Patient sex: M
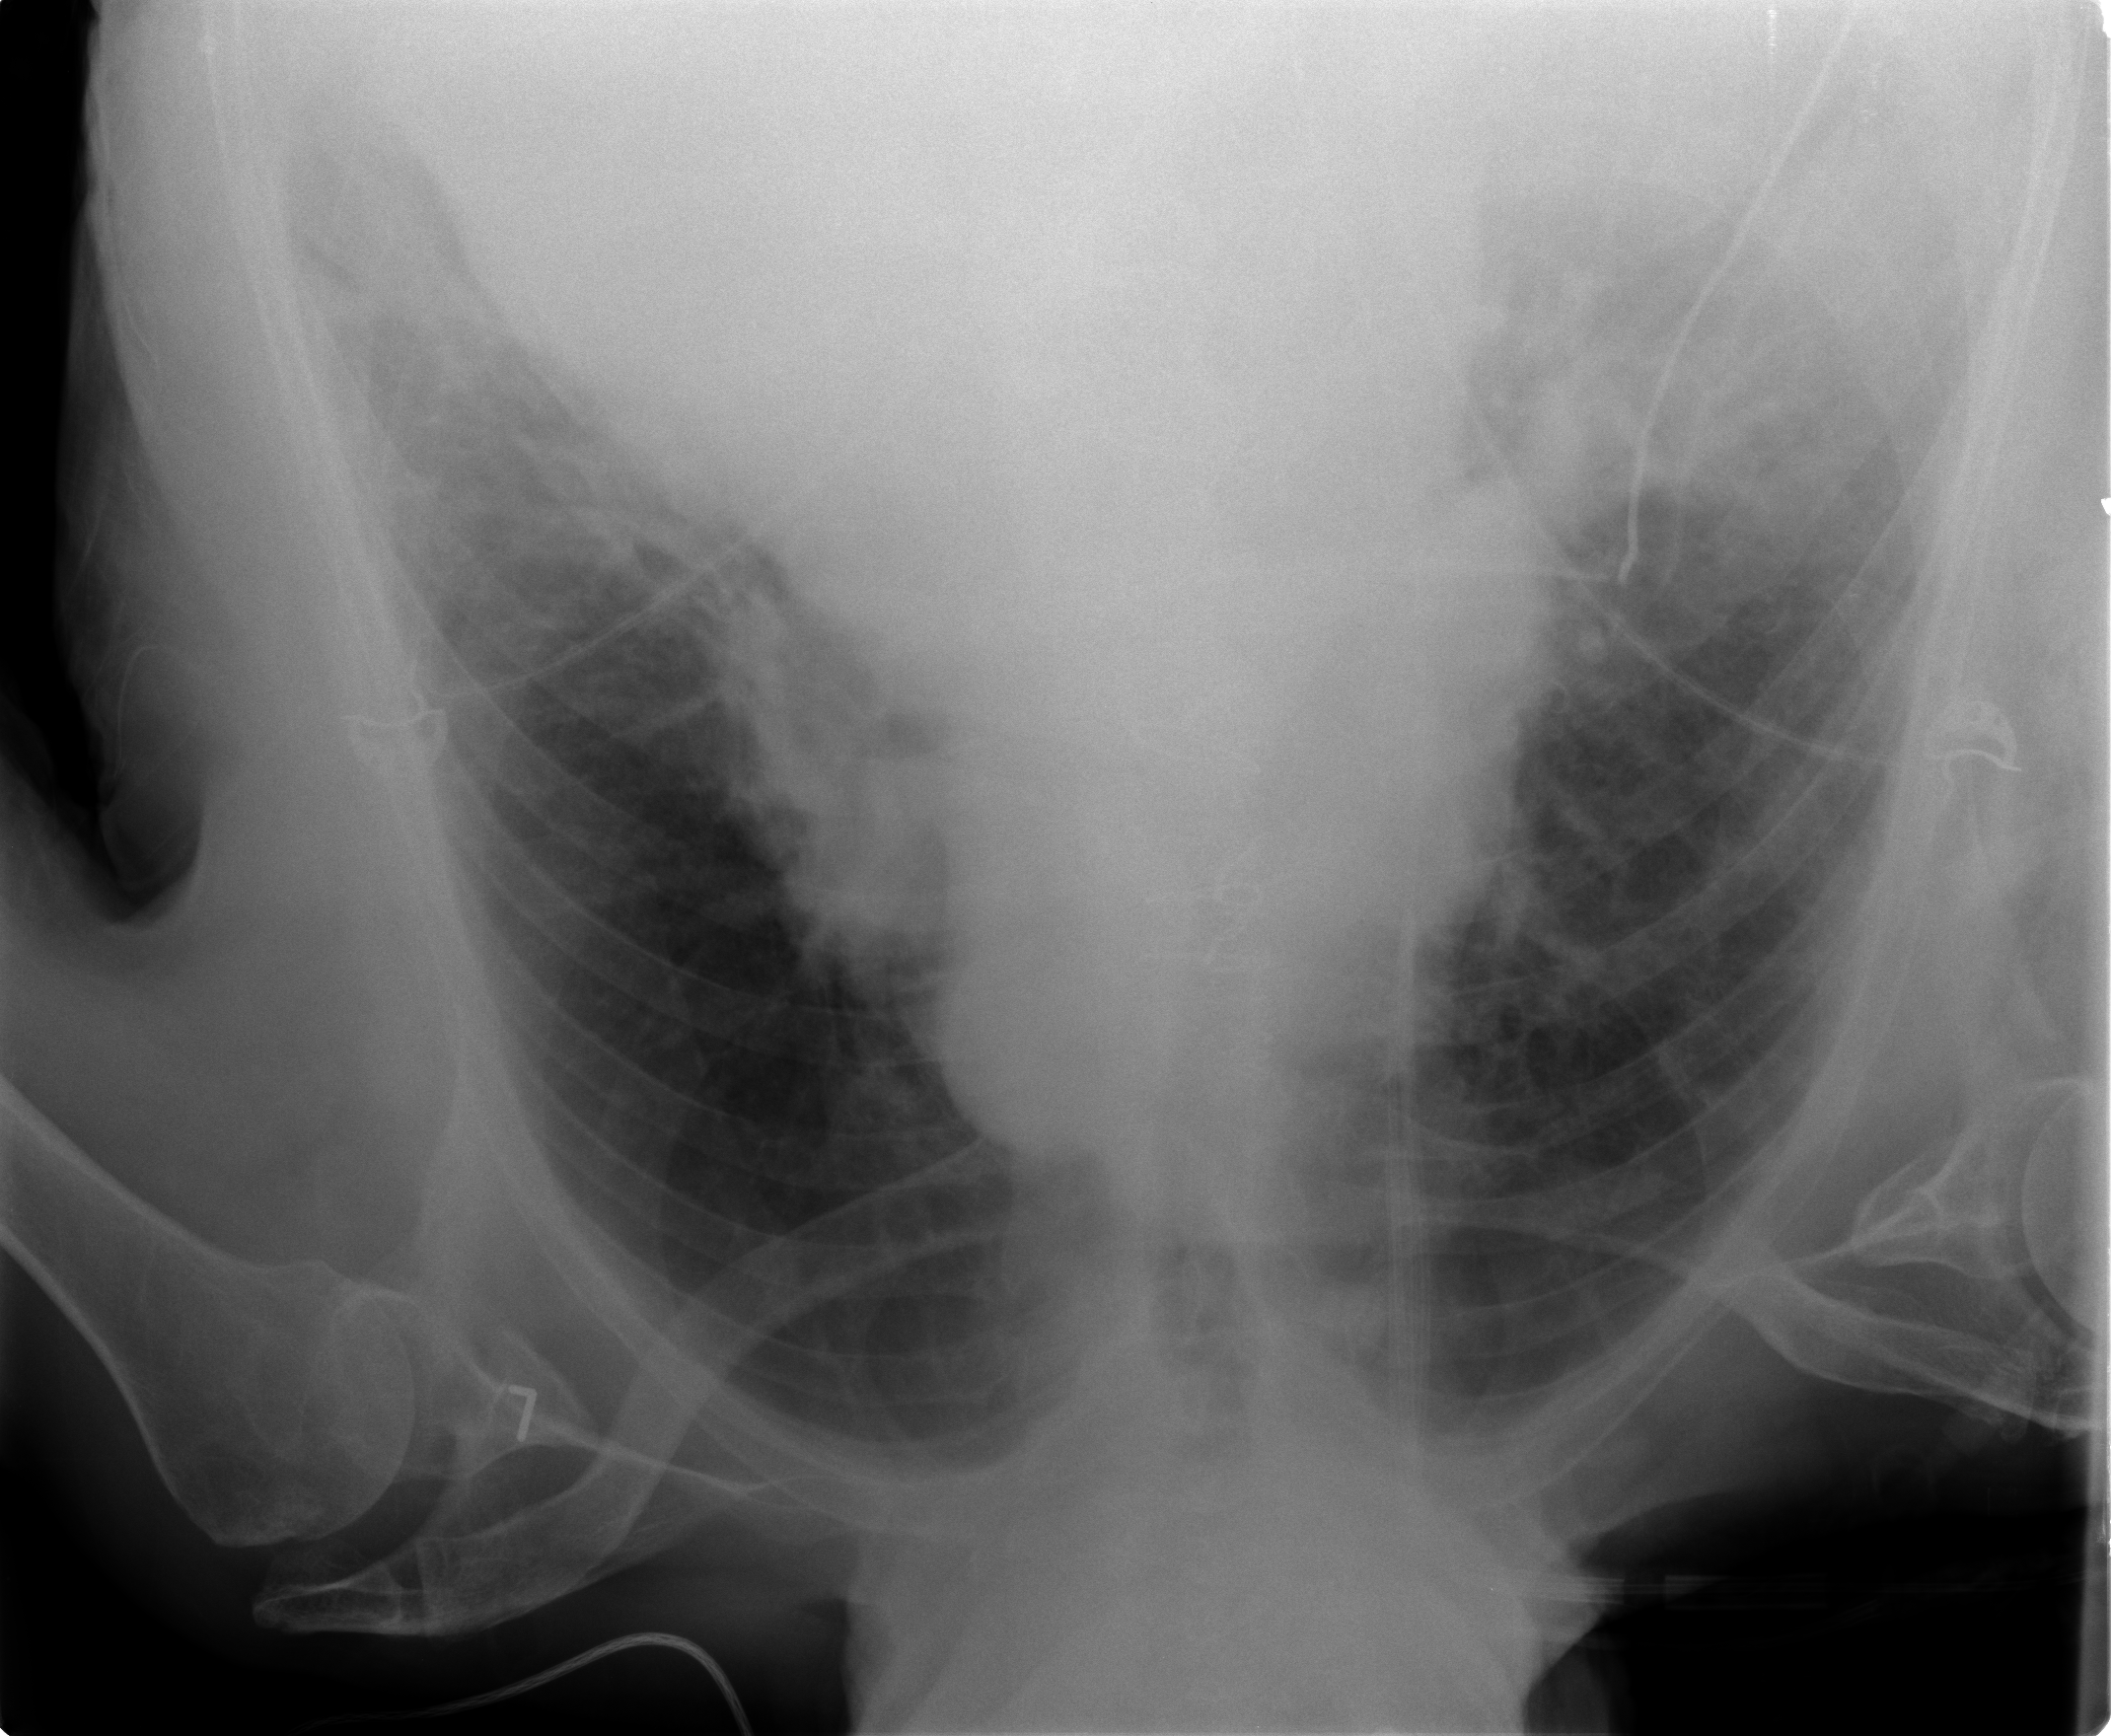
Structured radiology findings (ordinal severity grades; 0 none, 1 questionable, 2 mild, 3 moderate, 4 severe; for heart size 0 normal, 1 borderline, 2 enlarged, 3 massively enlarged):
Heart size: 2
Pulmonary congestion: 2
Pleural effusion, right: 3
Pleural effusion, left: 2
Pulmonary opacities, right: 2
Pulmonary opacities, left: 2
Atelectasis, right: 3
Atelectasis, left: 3